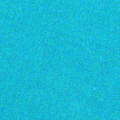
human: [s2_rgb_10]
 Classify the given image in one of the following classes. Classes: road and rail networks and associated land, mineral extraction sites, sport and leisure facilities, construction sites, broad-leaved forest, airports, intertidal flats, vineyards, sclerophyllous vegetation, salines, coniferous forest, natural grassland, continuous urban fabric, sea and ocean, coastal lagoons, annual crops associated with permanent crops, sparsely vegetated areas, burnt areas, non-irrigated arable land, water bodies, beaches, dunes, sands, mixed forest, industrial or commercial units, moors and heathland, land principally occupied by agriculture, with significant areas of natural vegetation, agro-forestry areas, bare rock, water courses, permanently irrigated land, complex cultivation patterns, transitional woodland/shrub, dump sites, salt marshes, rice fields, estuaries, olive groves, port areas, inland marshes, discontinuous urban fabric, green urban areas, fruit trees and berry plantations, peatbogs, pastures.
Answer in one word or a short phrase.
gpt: sea and ocean